Question: In my APP. Need to use Lazy Loading, so I have to handler the expand event.
I'm using 'dijit.Tree' on Dojo library. In the <URL> doesn't have onCollapse/onExpand event.
I have tried to handler onClick event, The event was fired but not well at all, because on click at collapse symbol, Nothing happens.

Have any idea to handler that event ?
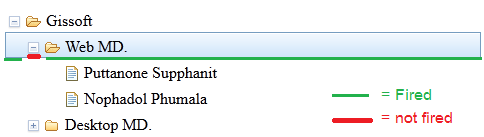
Answer: I believe <URL>.